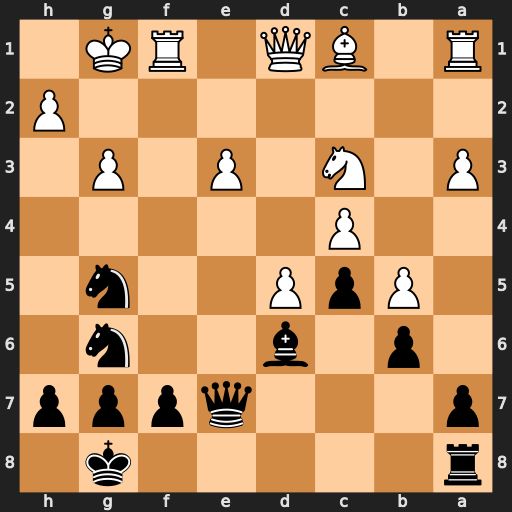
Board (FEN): r5k1/p3qppp/1p1b2n1/1PpP2n1/2P5/P1N1P1P1/7P/R1BQ1RK1
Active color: b
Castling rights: -
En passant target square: -
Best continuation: Be5 Qd3 Bxc3 Qxc3 Qe4